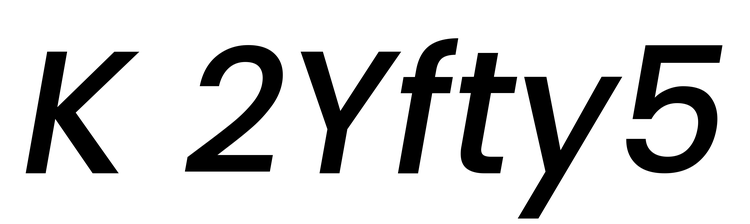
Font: Poppins-MediumItalic